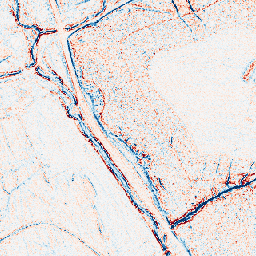
Category: edge_preserving
Decomposition family: bilateral
Decomposition parameters: d: 5
sigma_color: 25
sigma_space: 50
Upsampling method: nearest
Upsampling parameters: scale: 8
Upsampling scale: 8